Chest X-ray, AP view. Patient: 23 years old, sex M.
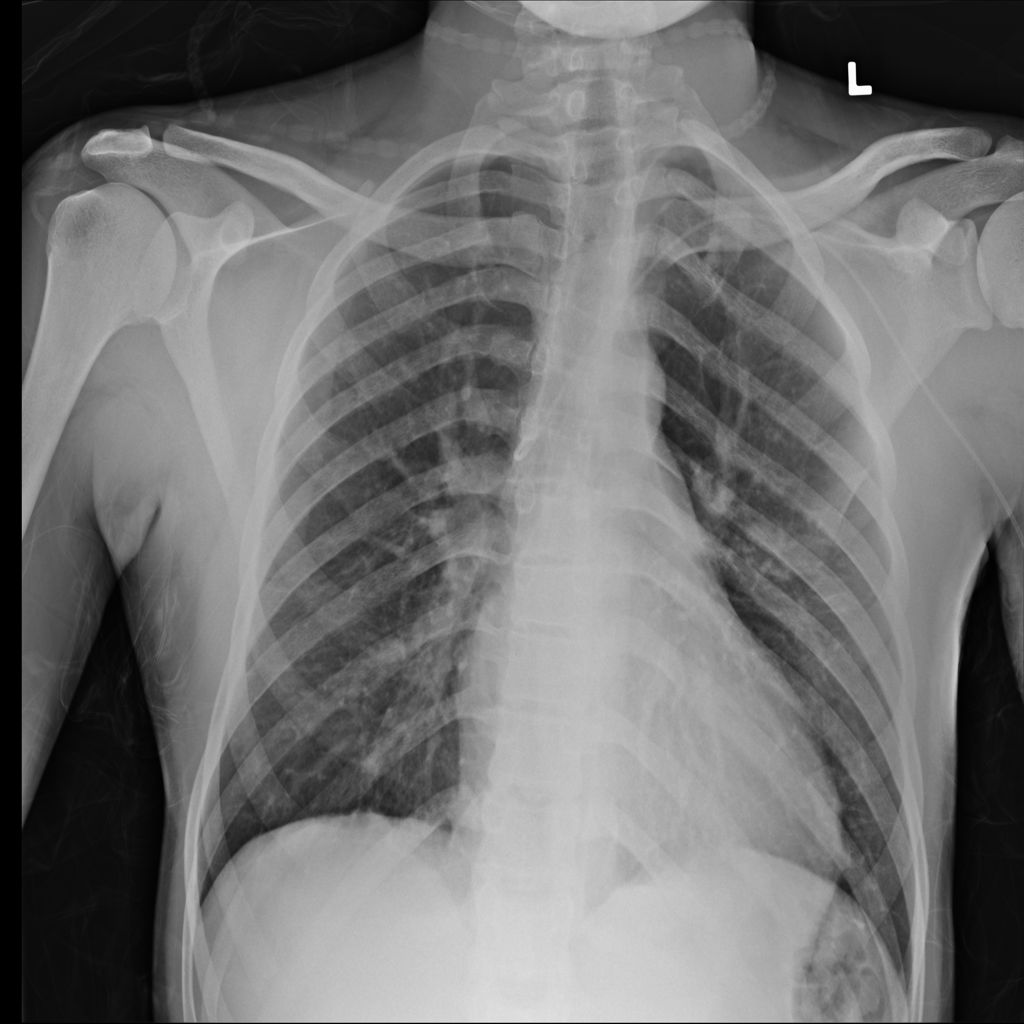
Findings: No Finding